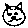
Label: cat